Question: I am trying to make a simple soundboard and currently the formatting works fine in IE9 but in Chrome is has strange boxes that I believe are generated by the script to play the sounds. I can't figure out how to get rid of them.

Here is my code:
'''
<head>
<meta http-equiv="Content-Type" content="text/html; charset=utf-8">
<title>Soundboard</title>
<link rel="stylesheet" type="text/css" href="style.css">
</head>
<body>
<div id="doc">
<h1>Soundboard</h1>
<!-- JS here to prevent 'flash' of all the default audio players -->
<script src="http://ajax.googleapis.com/ajax/libs/jquery/1.3.2/jquery.min.js"></script>
<script type="text/javascript" charset="utf-8">
$(function() {
$("audio").removeAttr("controls").each(function(i, audioElement) {
var audio = $(this);
var that = this; //closure to keep reference to current audio tag
$("#doc").append($('<button>'+audio.attr("title")+'</button>').click(function() {
that.play();
}));
});
});
</script>
<audio src="audio/emintro.mp3" controls autobuffer="true" title="Murray!"></audio>
<audio src="audio/emitheme.mp3" controls autobuffer="true" title="Intro"></audio>
</div>
</body>
</html>
'''
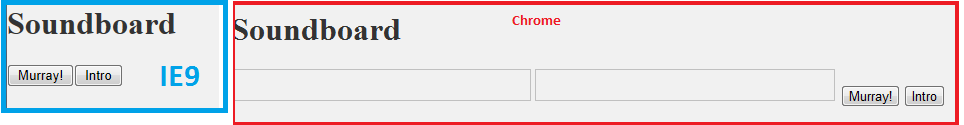
Answer: Looks to me like Chrome is trying to display the play/pause and other buttons - as you've defined in your 'controls' parameter. It's just being handled differently. The '<audio>' tag is new, and not supported equally.
I'd just hide the audio elements and create my own buttons for playing them, that way you define and control the UI.